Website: apple
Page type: billing-address
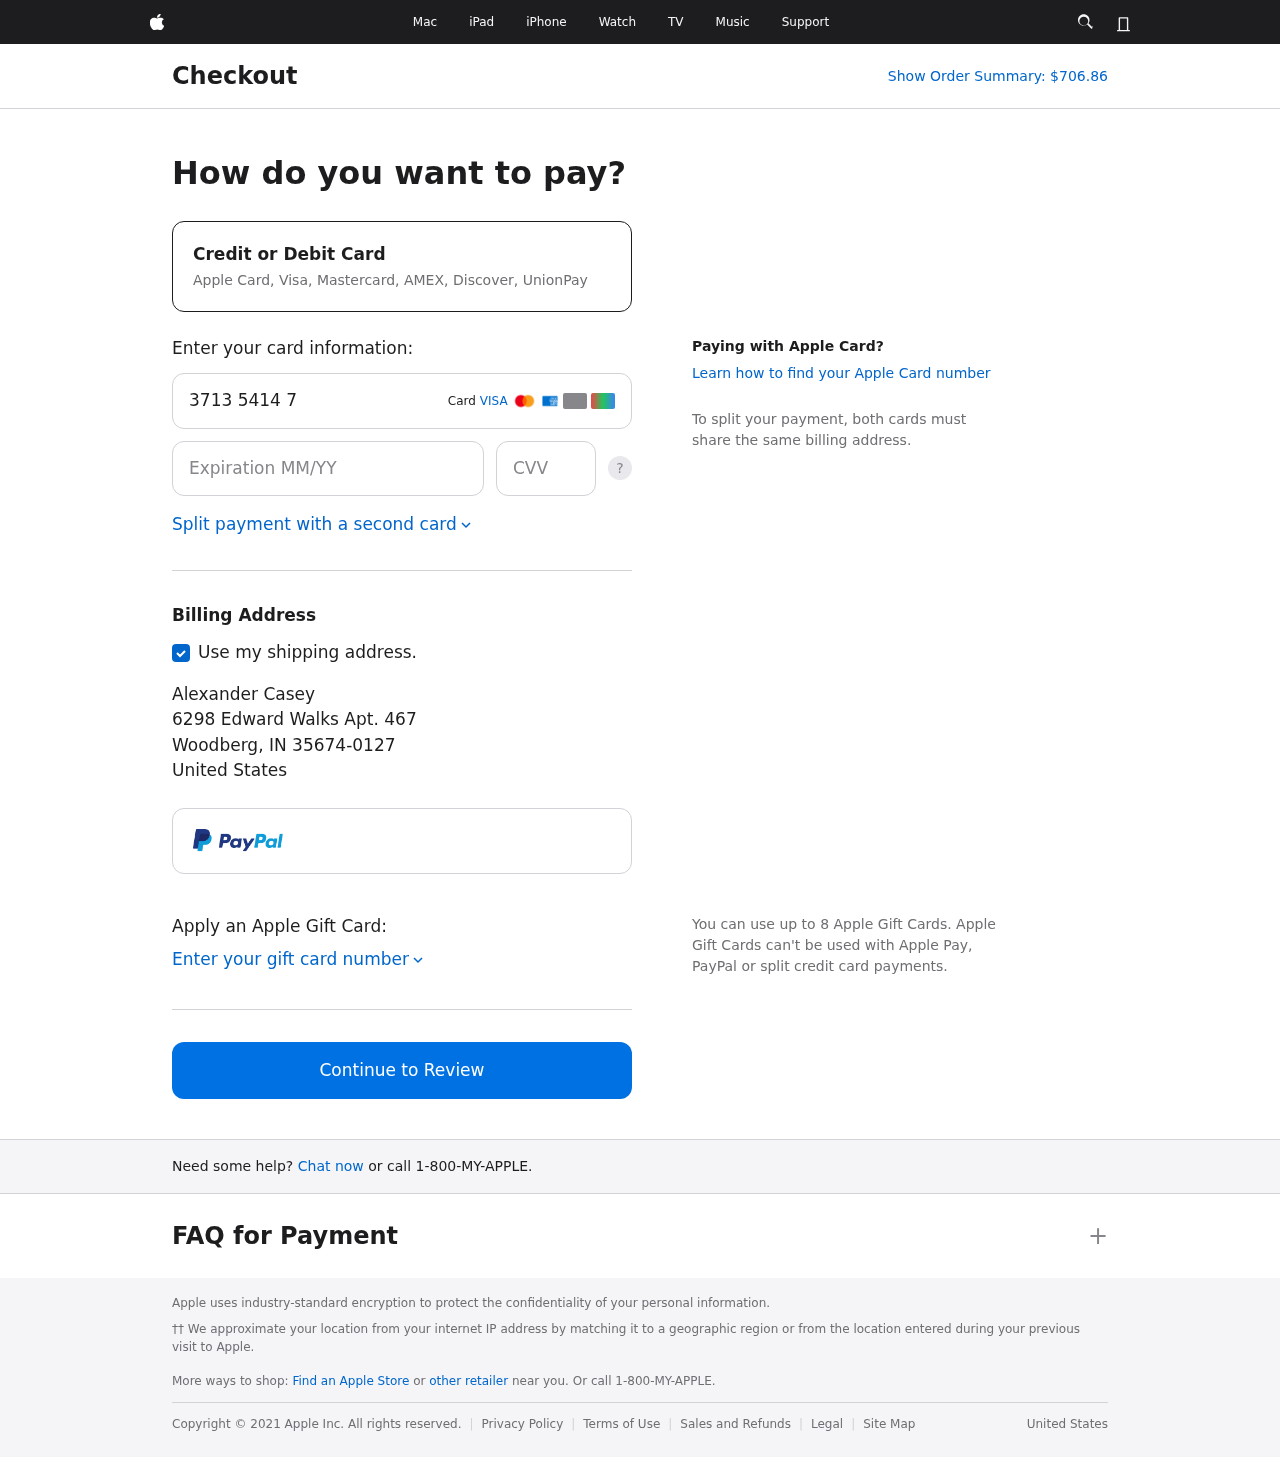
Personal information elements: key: PII_CARD_CVV
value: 2209
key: PII_CARD_EXPIRY
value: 02/26
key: PII_CARD_NUMBER
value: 3713 5414 7199 816
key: PII_CITY
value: Woodberg
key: PII_COUNTRY
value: United States
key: PII_FULLNAME
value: Alexander Casey
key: PII_POSTCODE_FULL
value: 35674-0127
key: PII_STATE_ABBR
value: IN
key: PII_STREET
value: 6298 Edward Walks Apt. 467
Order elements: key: ORDER_TOTAL
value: Show Order Summary: $706.86